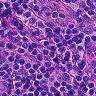
Metastatic tissue present: no